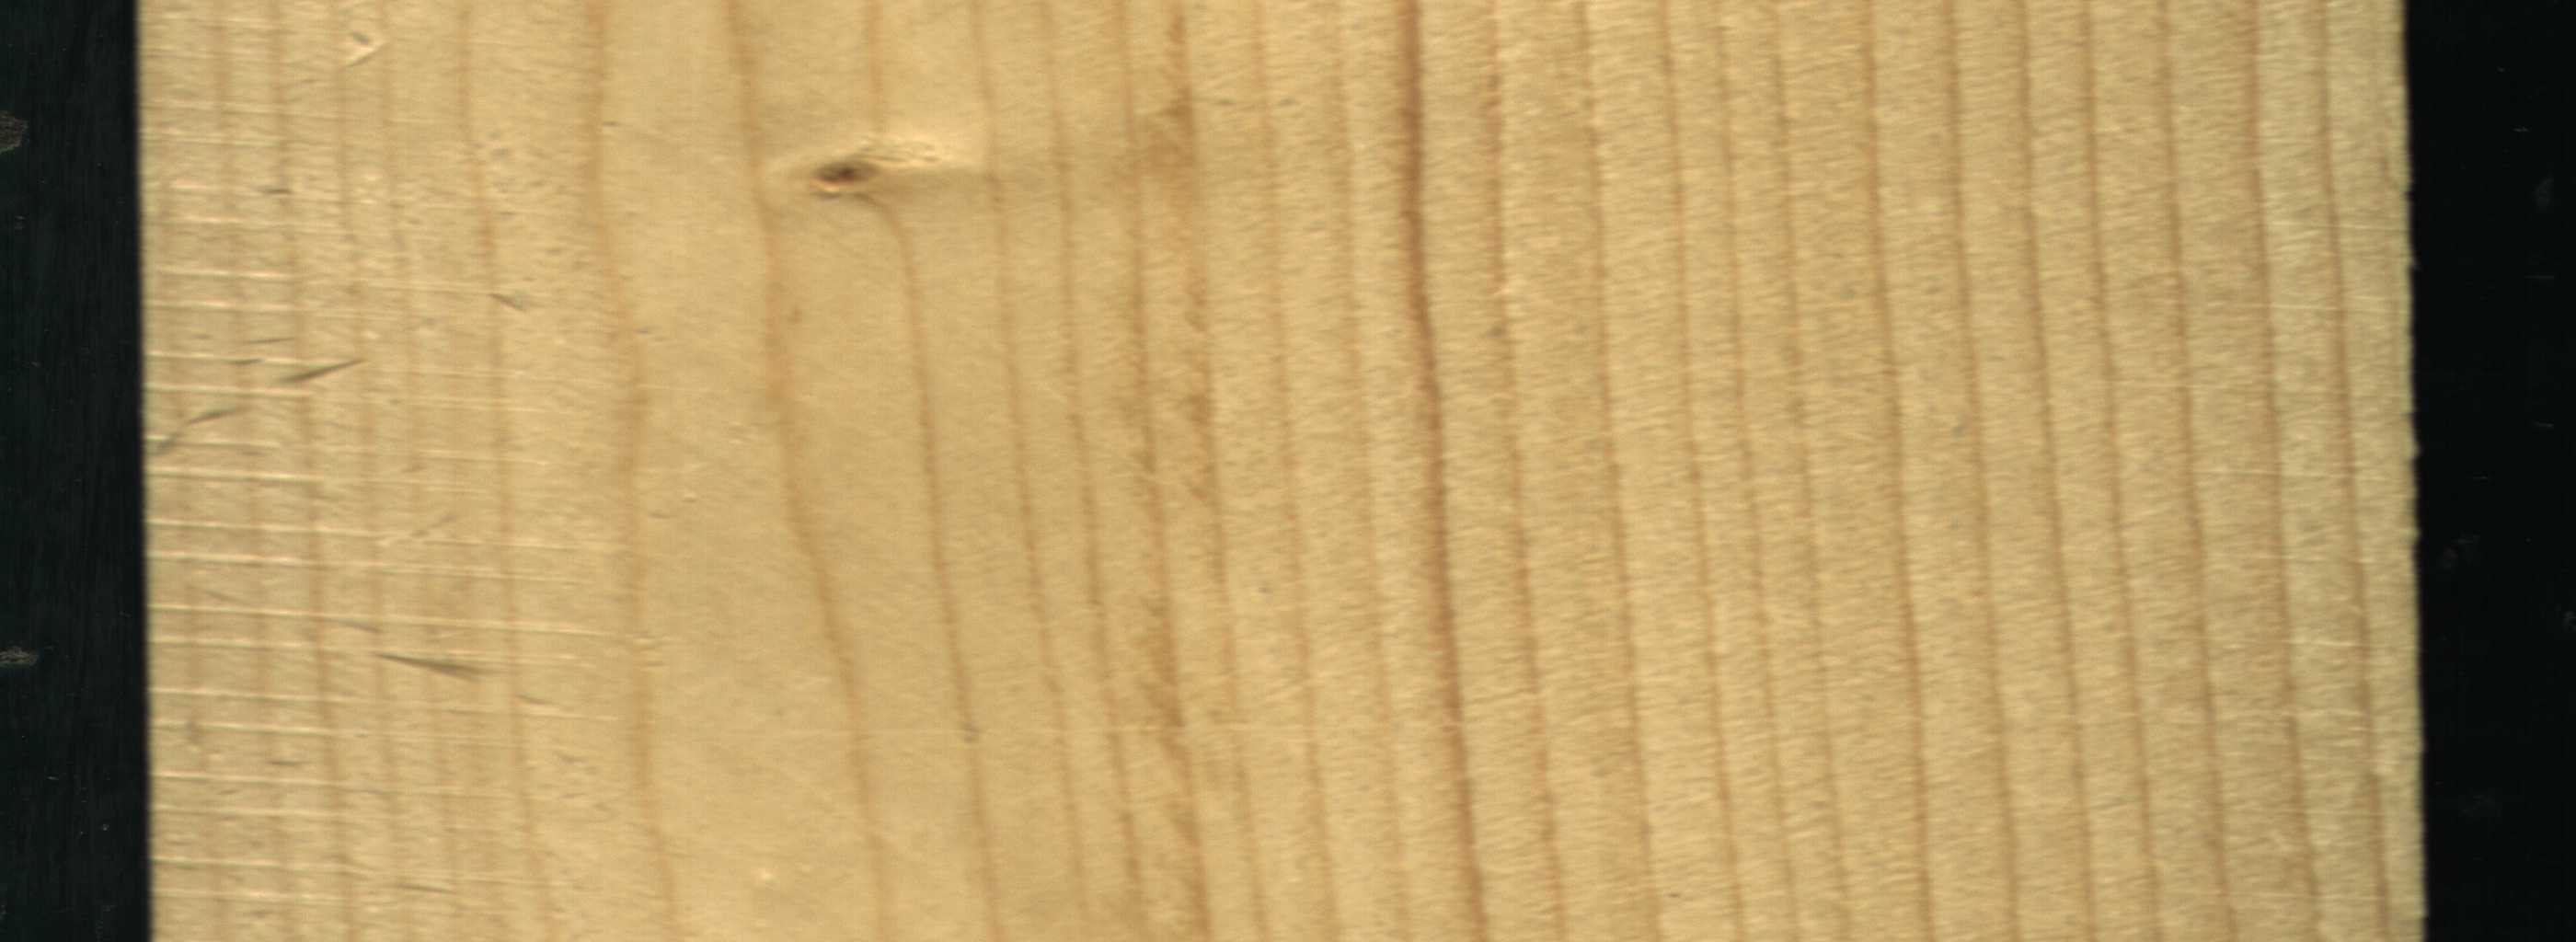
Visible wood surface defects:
Live_Knot